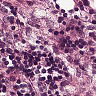
Metastatic tissue present: no